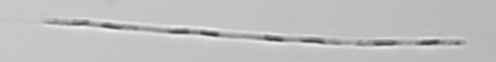
Label: Leptocylindrus